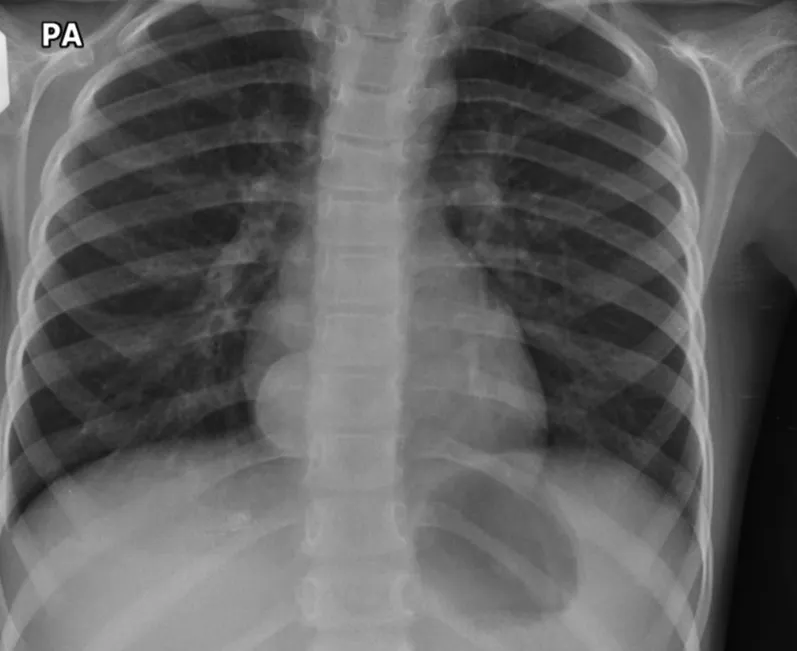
Chest X-ray showing a lesion in the right hemithorax situated within the right atrial shadow.
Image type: radiology (x_ray)